Question: Working on a project, where i started on the navbar. The thing i am wondering if its possible to add my own icons right next to each of the menu bars ? For example this icons: <URL>
Like this:

- <URL>
Code:
'''
<!-- Fixed navbar -->
<div class="navbar navbar-default navbar-fixed-top" role="navigation">
<div class="container">
<div class="navbar-header">
<button type="button" class="navbar-toggle" data-toggle="collapse" data-target=".navbar-collapse">
<span class="sr-only">Toggle navigation</span>
<span class="icon-bar"></span>
<span class="icon-bar"></span>
<span class="icon-bar"></span>
</button>
<a class="navbar-brand" href="#">Project name</a>
</div>
<div class="navbar-collapse collapse">
<ul class="nav navbar-nav">
<li class="active"><a href="#">Home</a></li>
<li><a href="#about">About</a></li>
<li><a href="#contact">Contact</a></li>
</ul>
</div><!--/.nav-collapse -->
</div>
</div>
<div class="container">
<!-- Main component for a primary marketing message or call to action -->
<div class="jumbotron">
<h1>Navbar example</h1>
<p>This example is a quick exercise to illustrate how the default, static and fixed to top navbar work. It includes the responsive CSS and HTML, so it also adapts to your viewport and device.</p>
<p>To see the difference between static and fixed top navbars, just scroll.</p>
<p>
<a class="btn btn-lg btn-primary" href="../../components/#navbar" role="button">View navbar docs &raquo;</a>
</p>
</div>
</div> <!-- /container -->
'''
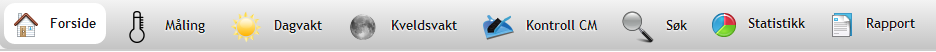
Answer: You can either use font awesome or the bootstrap glyph icons. Just add something like this before the text for a glyphicon:
'''
<span class="glyphicon glyphicon-search"></span>
'''
Or this for font awesome
'''
<span class="fa fa-search"></span>
'''
Or you can create your image icons and create css classes for your icons.
<URL>